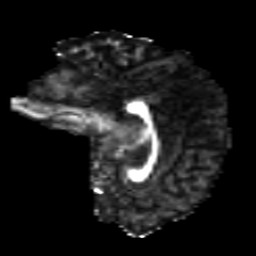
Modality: FA
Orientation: sagittal
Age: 14
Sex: female
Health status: ill
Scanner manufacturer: ge
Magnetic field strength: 3 T
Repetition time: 6.752 s
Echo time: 0.079 s